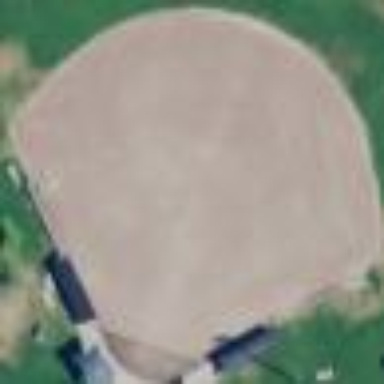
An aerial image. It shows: Softball pitch for leisure and sport activities.